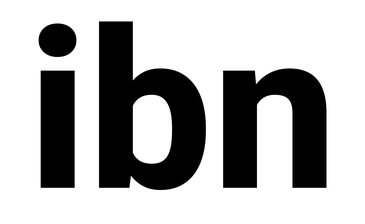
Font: Roboto_ExtraBold